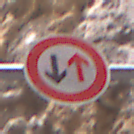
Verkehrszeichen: VorrangDesGegenverkehrs
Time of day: Midday
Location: Outdoor (Urban)
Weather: PartlyCloudy
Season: NotSpecified
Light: Natural